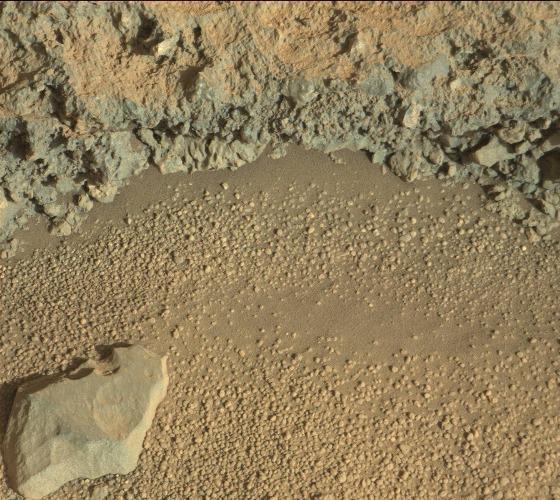
Terrain classes present: Bedrock, Gravel / Sand / Soil, Rock, Shadow